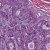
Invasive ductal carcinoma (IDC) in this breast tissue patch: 1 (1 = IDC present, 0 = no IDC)